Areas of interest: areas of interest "Science and Technology Museum"
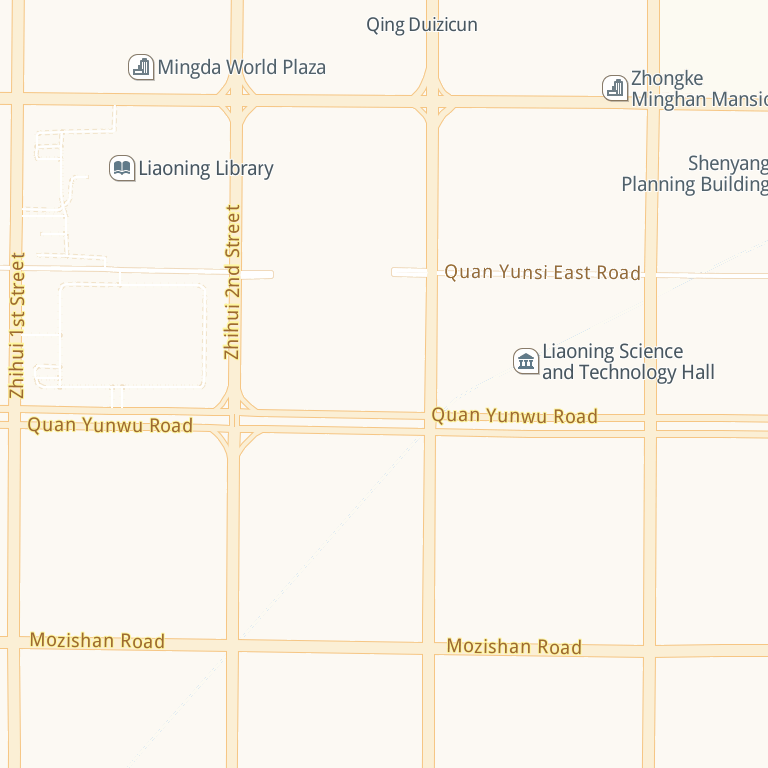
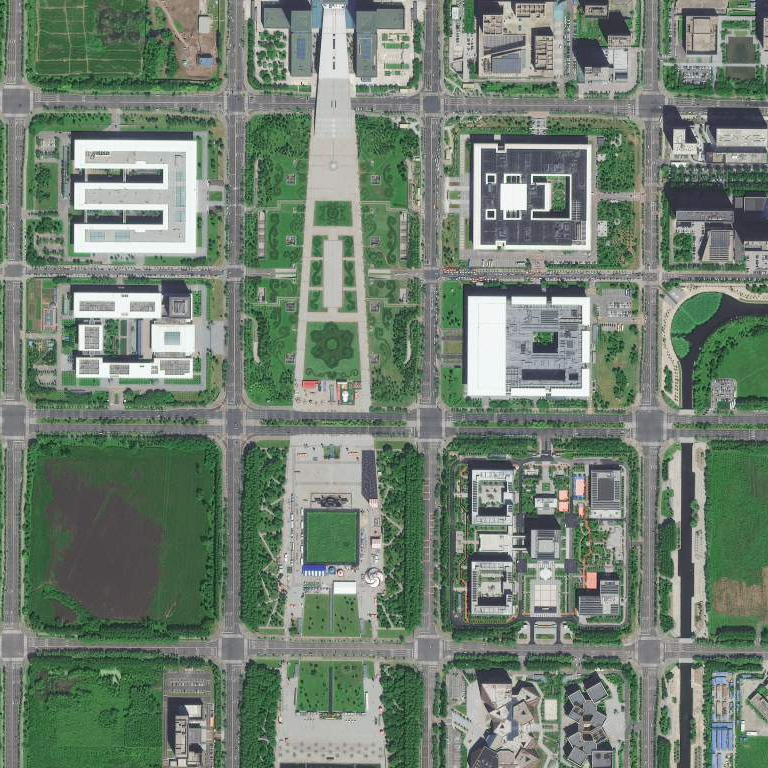